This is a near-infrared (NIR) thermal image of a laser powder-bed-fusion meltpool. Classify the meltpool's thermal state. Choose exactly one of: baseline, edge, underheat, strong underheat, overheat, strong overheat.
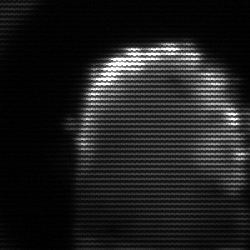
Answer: baseline